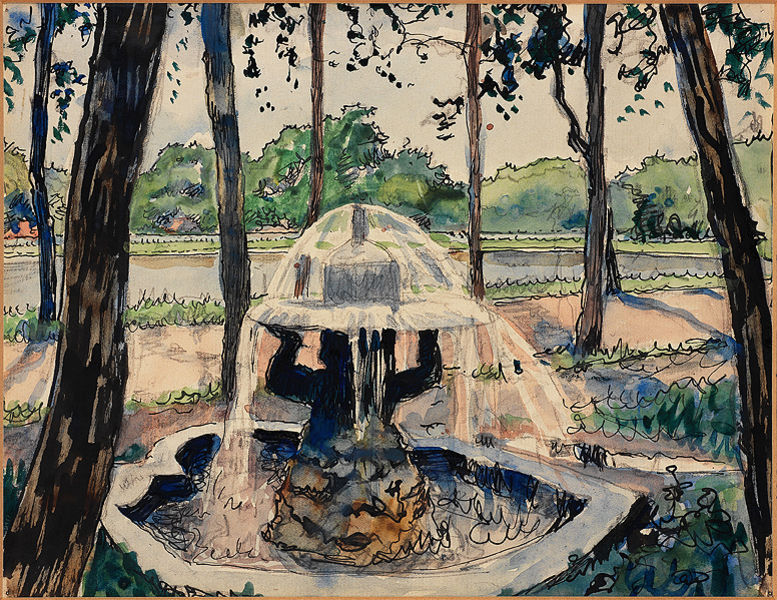
Titel: Fountain and Lake, Fountain and Lake
Künstler: Alexandre Benois
Standort: Amherst (Massachusetts, USA)
Institution: Mead Art Museum, Amherst College
Schlagwörter: sky, lake, landscape, water, summer, sun, trees, grass, river, path, sketch, spring, fountain, watercolor, study, bush, pond